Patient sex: M
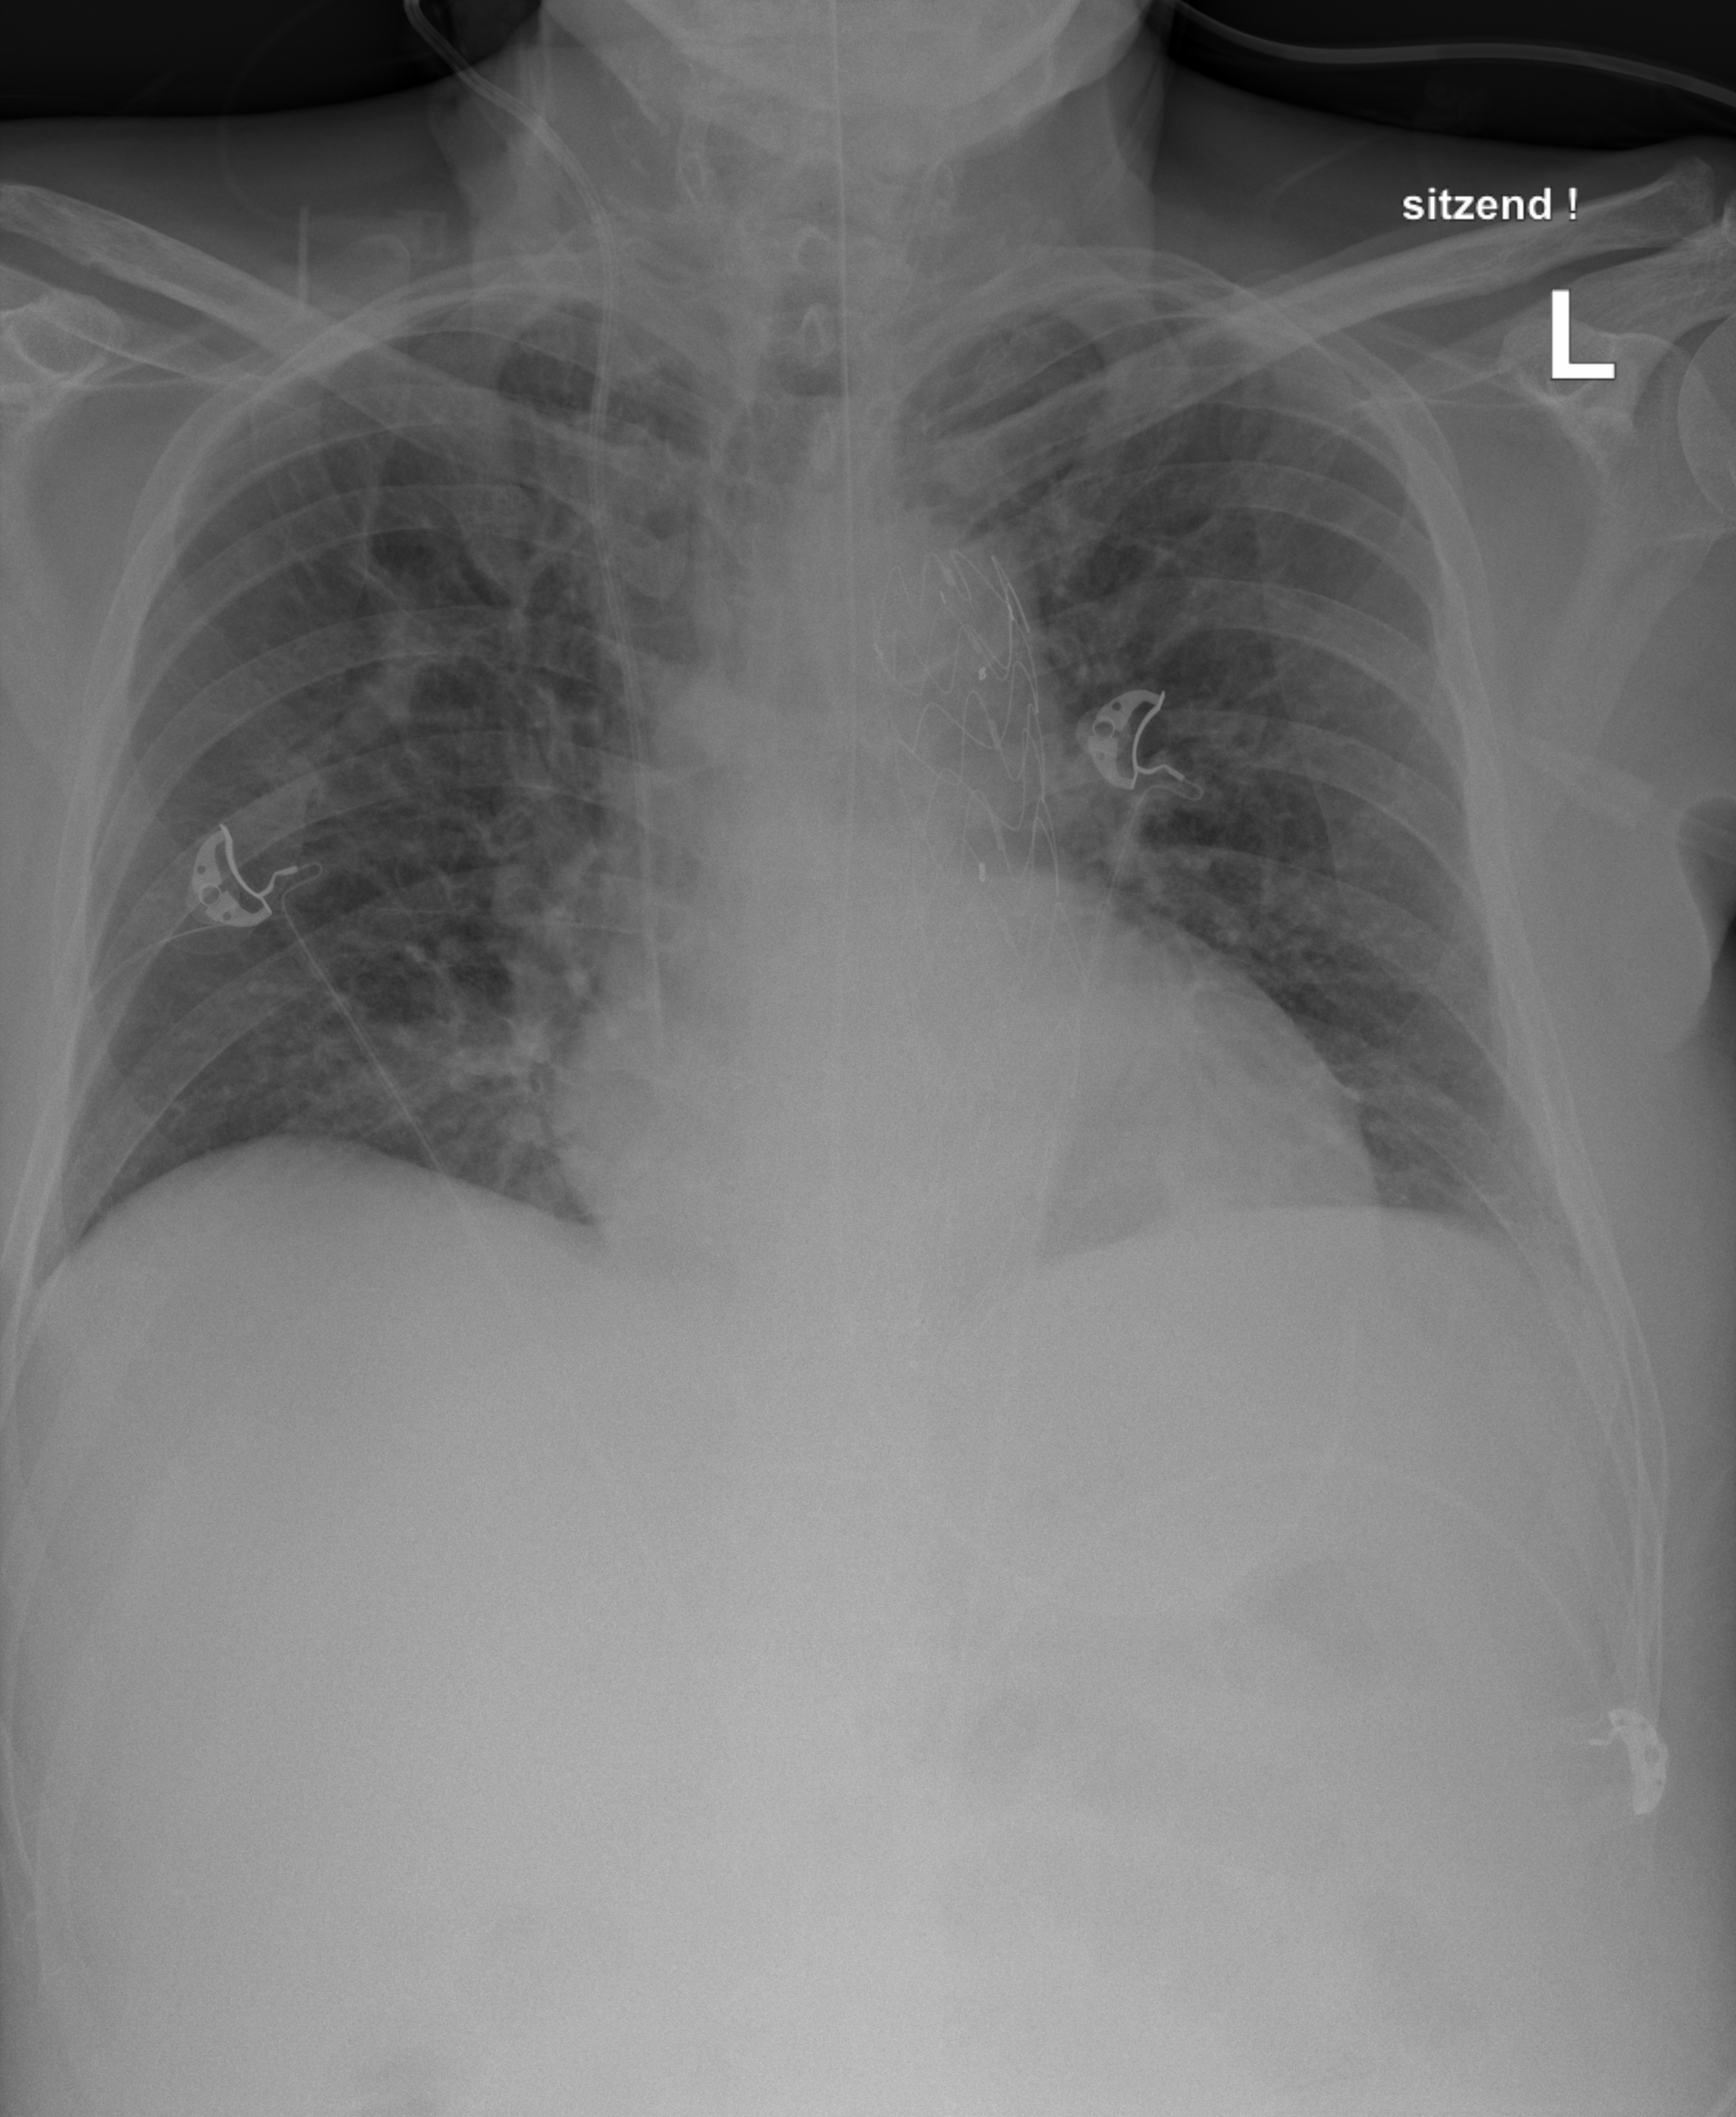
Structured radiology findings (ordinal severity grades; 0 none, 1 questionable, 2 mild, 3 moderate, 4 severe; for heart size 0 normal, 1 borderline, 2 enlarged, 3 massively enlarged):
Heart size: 1
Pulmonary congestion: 2
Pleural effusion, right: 0
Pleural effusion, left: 2
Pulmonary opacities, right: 0
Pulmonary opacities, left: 0
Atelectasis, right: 2
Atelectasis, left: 2